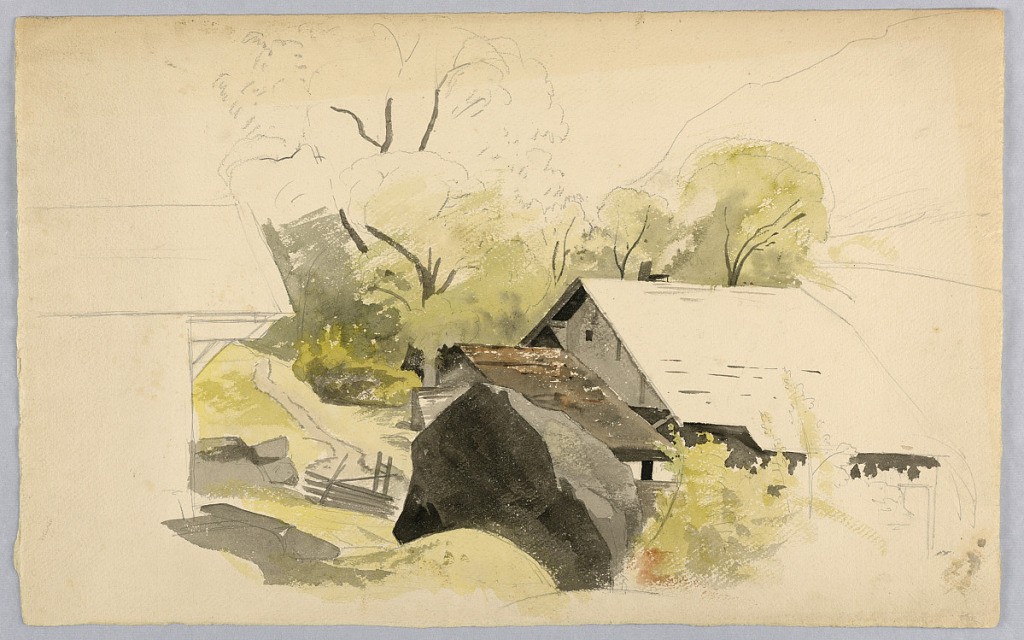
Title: Study of landscape, Switzerland
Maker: William Stanley Haseltine, American, 1835–1900
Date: ca. 1856
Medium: Brush and watercolor, graphite on paper
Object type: Drawing
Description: Sketch of a farm building and large rock.